Question: I have the following project setup:

The application consists of several projects where each project have a test package. These test packages contain the test classes for this particular project and also a 'TestAll class' which runs all tests in this package. The TestAll class looks like this:
'''
@RunWith(Suite.class)
@Suite.SuiteClasses( {
TestClass1.class,
TestClass2.class,
TestClassX.class
} )
public class TestAll {}
'''
Would it be possible to run all these 'TestAll classes', in all projects at once? Right now I am manually running each 'TestAll class' which is very timeconsuming. Preferly I would like the result to be saved somewhere but that is a later problem
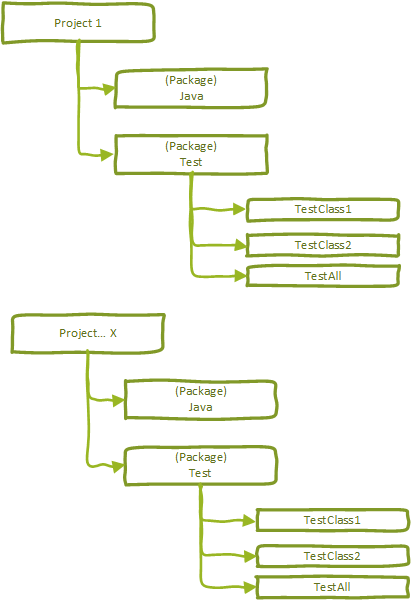
Answer: Resolved this by the hints given here: <URL>
What I did was to create a new project, 'TestAllProjects', and added all the projects containing my tests in build path -> project
When this was done I created a 'TestAllClass' in this project:
'''
import path.to.package.containg.test.for.project1.testAll.*;
import path.to.package.containg.test.for.project2.testAll.*;
import path.to.package.containg.test.for.projectX.testAll.*;
@RunWith(Suite.class)
@Suite.SuiteClasses( {
TestAllProject1.class, //Refrence to a TestAll class
TestAllProject2.class, //Refrence to a TestAll class
TestAllProjectX.class //Refrence to a TestAll class
} )
public class TestAllProjects {}
'''
Now when I run this, it will run all the TestAll classes i've created in each project, resulting in that all test classes are beeing run